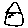
Label: house